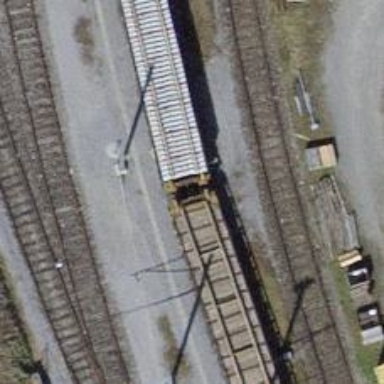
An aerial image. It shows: Railway switch.